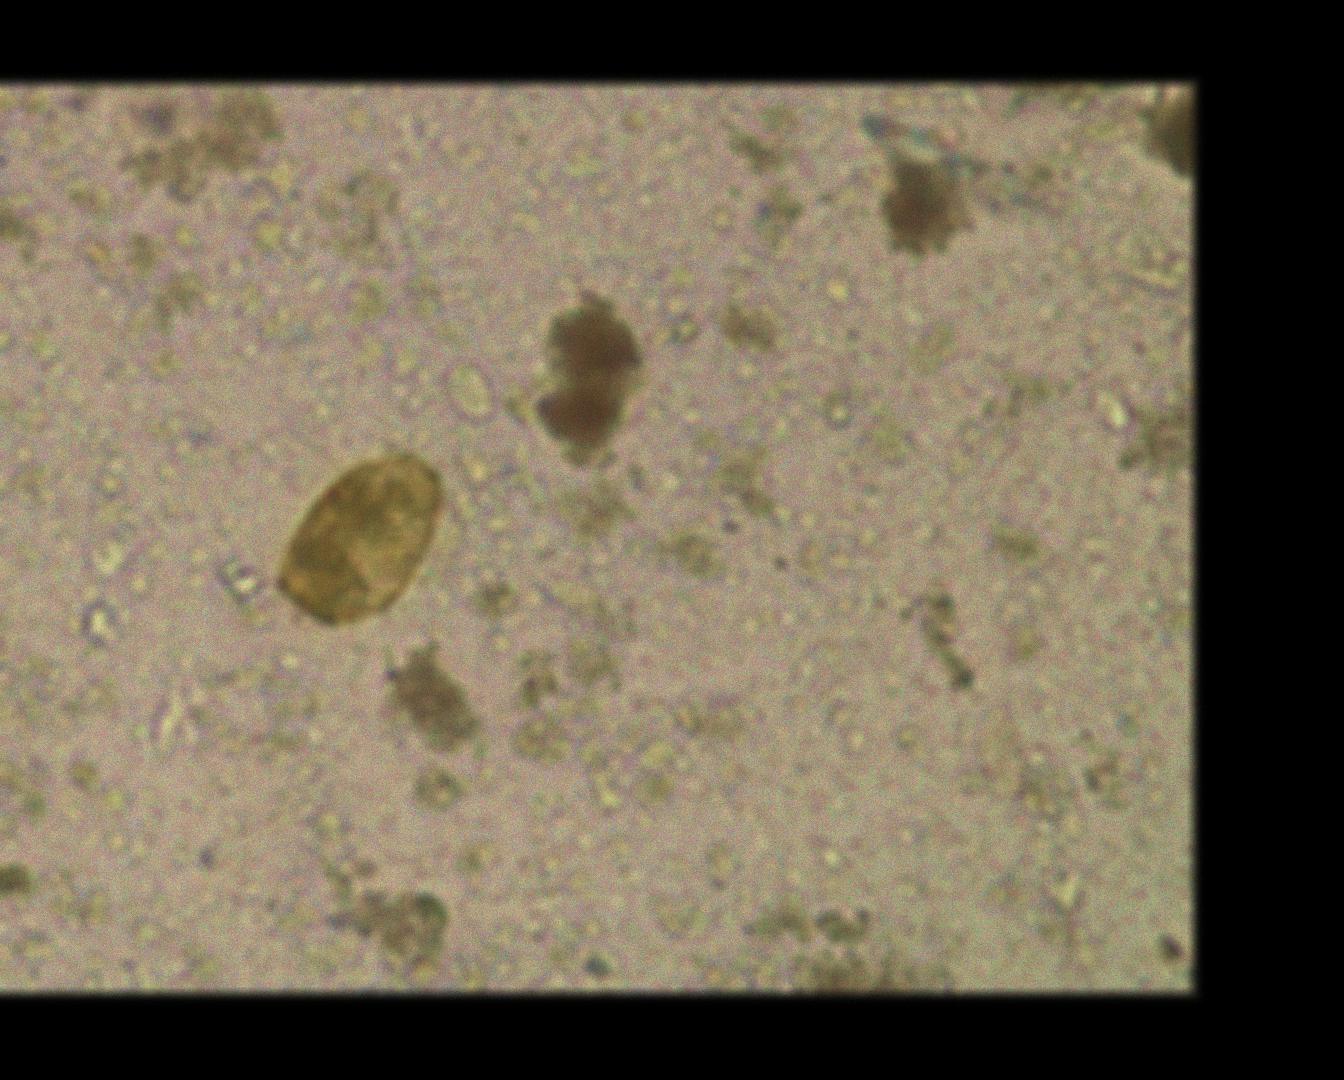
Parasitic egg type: Paragonimus spp